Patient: sex M, age 61
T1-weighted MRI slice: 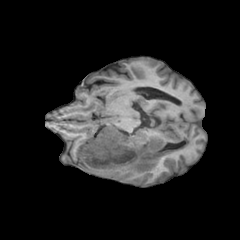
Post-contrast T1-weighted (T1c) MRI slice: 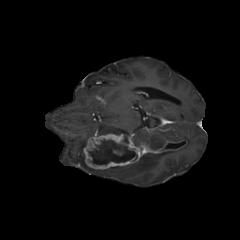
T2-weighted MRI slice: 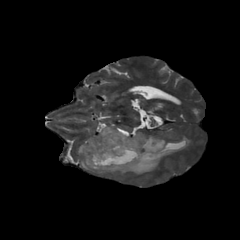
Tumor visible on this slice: yes
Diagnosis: Glioblastoma, IDH-wildtype
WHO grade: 4